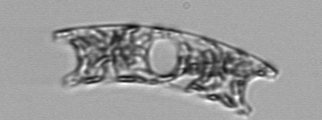
Label: Eucampia